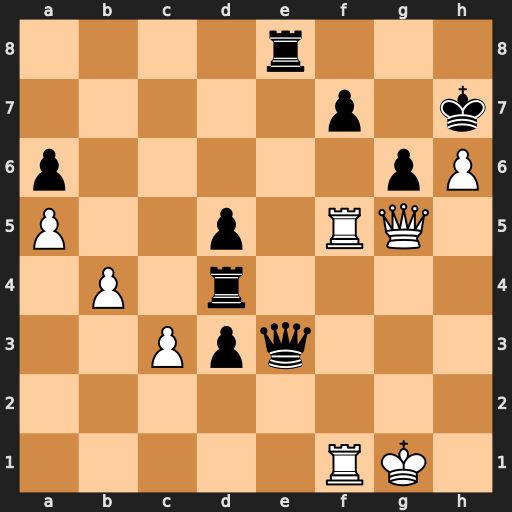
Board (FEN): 4r3/5p1k/p5pP/P2p1RQ1/1P1r4/2Ppq3/8/5RK1
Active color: w
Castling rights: -
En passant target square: -
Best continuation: Qxe3 Rxe3 Rxf7+ Kxh6 cxd4